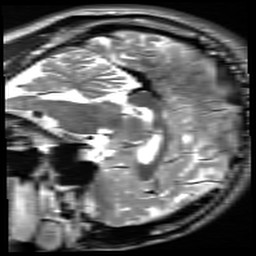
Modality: inplaneT2
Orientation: sagittal
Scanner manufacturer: siemens
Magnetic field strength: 3 T
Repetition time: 7.02 s
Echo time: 0.069 s